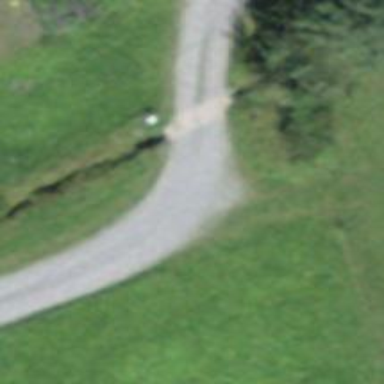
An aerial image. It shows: Service road with fine gravel surface.